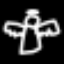
Label: angel